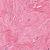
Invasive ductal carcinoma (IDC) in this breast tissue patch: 0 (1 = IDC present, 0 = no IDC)